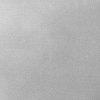
Atmospheric dust classification: dusty